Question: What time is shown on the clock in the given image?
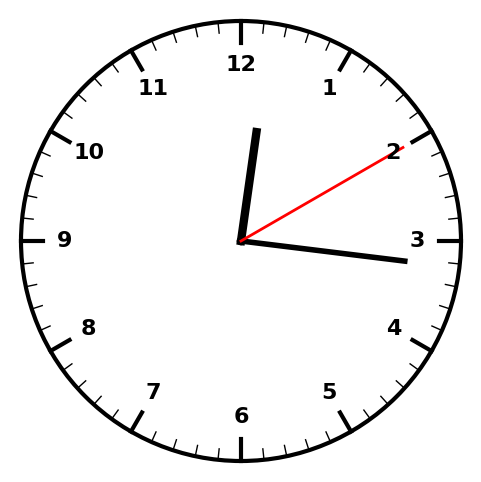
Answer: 12:16:10